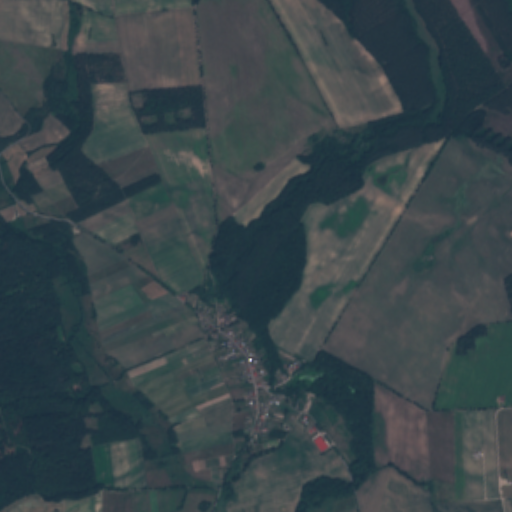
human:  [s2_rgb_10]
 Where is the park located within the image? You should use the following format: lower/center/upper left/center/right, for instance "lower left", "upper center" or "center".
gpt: The park is located in the lower right of the image.
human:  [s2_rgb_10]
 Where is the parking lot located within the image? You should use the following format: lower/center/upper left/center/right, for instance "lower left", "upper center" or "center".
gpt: The parking lot is located in the lower center of the image.
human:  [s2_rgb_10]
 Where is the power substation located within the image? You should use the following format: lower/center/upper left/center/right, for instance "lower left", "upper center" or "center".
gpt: The power substation is located in the lower right of the image.
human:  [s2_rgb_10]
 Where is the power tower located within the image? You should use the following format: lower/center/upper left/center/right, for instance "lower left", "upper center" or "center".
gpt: The power tower is located in the lower right of the image.
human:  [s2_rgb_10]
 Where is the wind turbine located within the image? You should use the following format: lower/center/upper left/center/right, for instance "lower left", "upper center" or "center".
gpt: The wind turbine is located in the lower right of the image.
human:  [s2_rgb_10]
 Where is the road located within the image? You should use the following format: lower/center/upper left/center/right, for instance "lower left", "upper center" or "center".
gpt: There is no road in the image.